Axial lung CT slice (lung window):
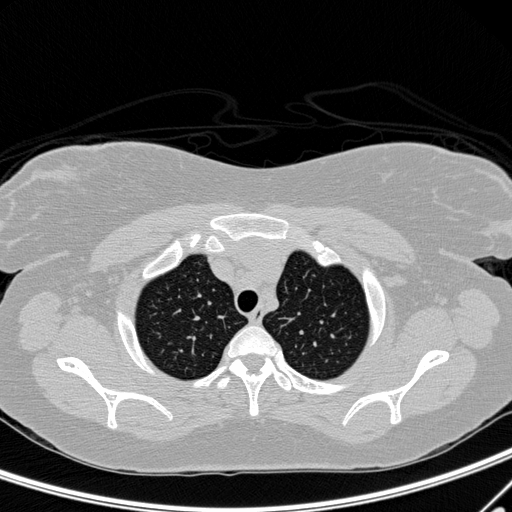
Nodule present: no